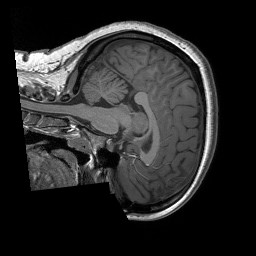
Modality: T1w
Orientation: sagittal
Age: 18
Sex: female
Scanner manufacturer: siemens
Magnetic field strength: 3 T
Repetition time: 1.9 s
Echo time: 0.00243 s